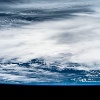
Label: cloud